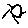
Label: sun